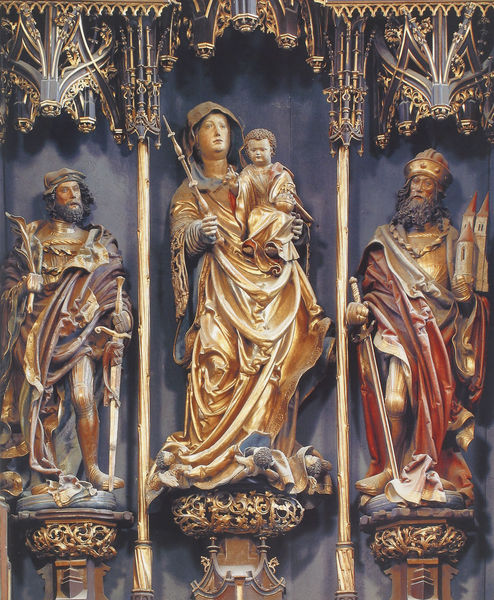
Titel: Hochaltar der ehemaligen Stiftskirche St. Kastulus in Moosburg
Standort: Moosburg, ehemalige Stiftskirche St. Kastulus (EU - D - Bayern)
Schlagwörter: blau, kopf, mann, umhang, frau, kleid, männer, nase, säule, säulen, haube, bart, bärte, falten, sockel, tragen, kirche, gewand, gold, kind, mutter, gotik, engel, bogen, baby, ornamente, türme, schwert, schwerter, helm, geschenk, lilie, rüstung, altar, statuen, christus, jesus, heben, könige, heilige, maria, vergoldung, zepter, kapuze, reichsapfel, christkind, verteidigen, schutzpatron, staturen, retabel holz heilige jesuskind maria jungfrau